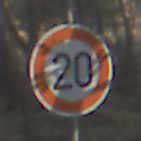
Verkehrszeichen: Geschwindigkeit20
Umgebung: Outdoor, Nature
Tageszeit: SunriseSunset
Wetter: Clear
Licht: Natural
Jahreszeit: Winter
Kontrast: LowContrast